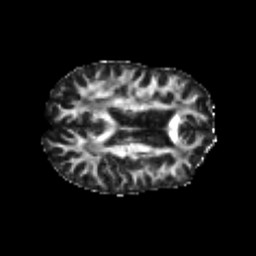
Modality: FA
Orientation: axial
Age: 22
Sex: female
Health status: healthy
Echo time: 0.074 s